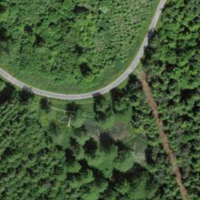
EUNIS habitat code: 41
Species observed at this site:
Galium mollugo
Salix caprea
Lysimachia vulgaris
Alisma plantago-aquatica